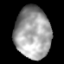
Tissue: lung
Cell type: Endothelial cells
Senescence score: 0.1754
Nuclear area (px): 1804
Mean DAPI intensity: 159.609